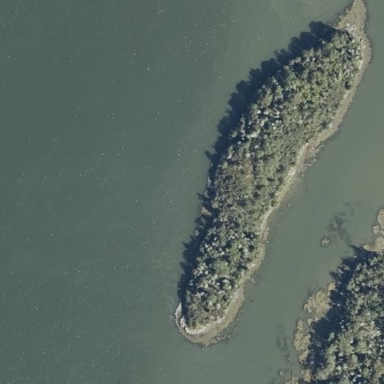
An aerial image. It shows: Island with natural coastline.